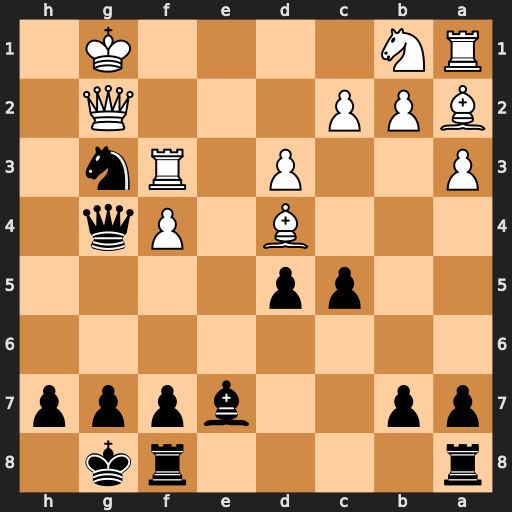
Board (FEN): r4rk1/pp2bppp/8/2pp4/3B1Pq1/P2P1Rn1/BPP3Q1/RN4K1
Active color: b
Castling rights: -
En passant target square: -
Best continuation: Ne2+ Kf1 Qxg2+ Kxg2 Nxd4